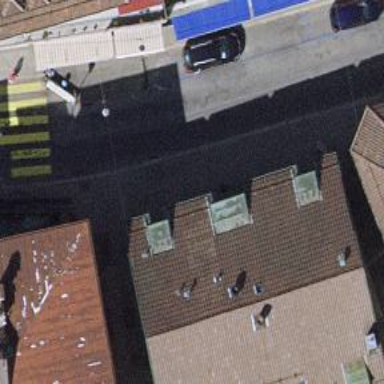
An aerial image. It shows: Kiosk shop.